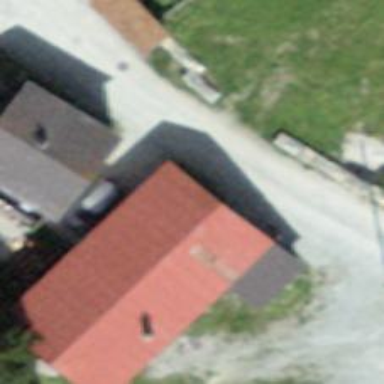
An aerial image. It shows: Farm shop.